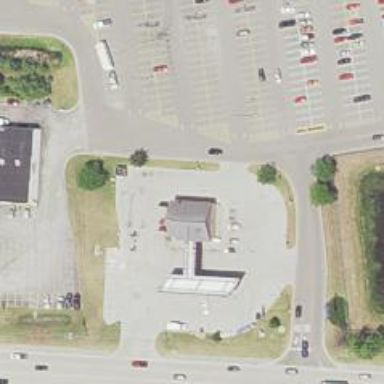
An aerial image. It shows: Convenience shop.